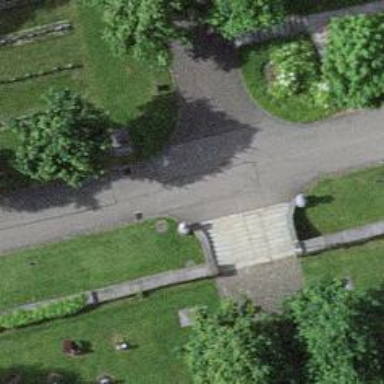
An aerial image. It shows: Stone steps forming road.